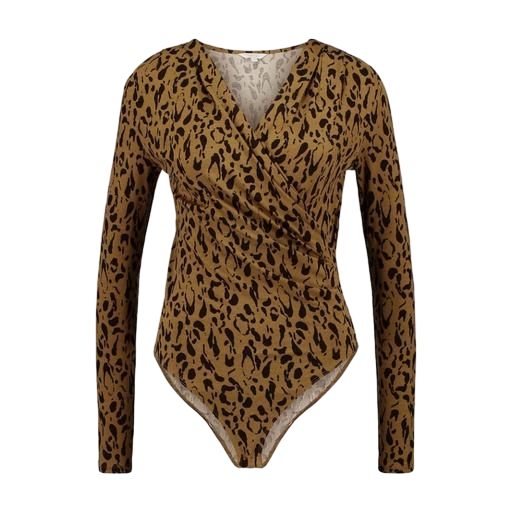
long sleeve cheetah pattern, animal print tight shirt, turtle neck and leopard design, white background